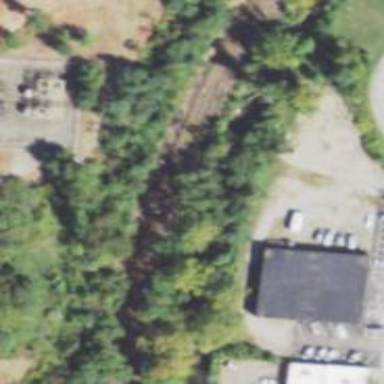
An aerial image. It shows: Disused railway.